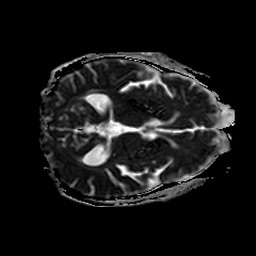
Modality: ADC
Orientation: axial
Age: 69
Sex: male
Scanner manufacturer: philips
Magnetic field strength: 3 T
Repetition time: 3.208 s
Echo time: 0.076 s